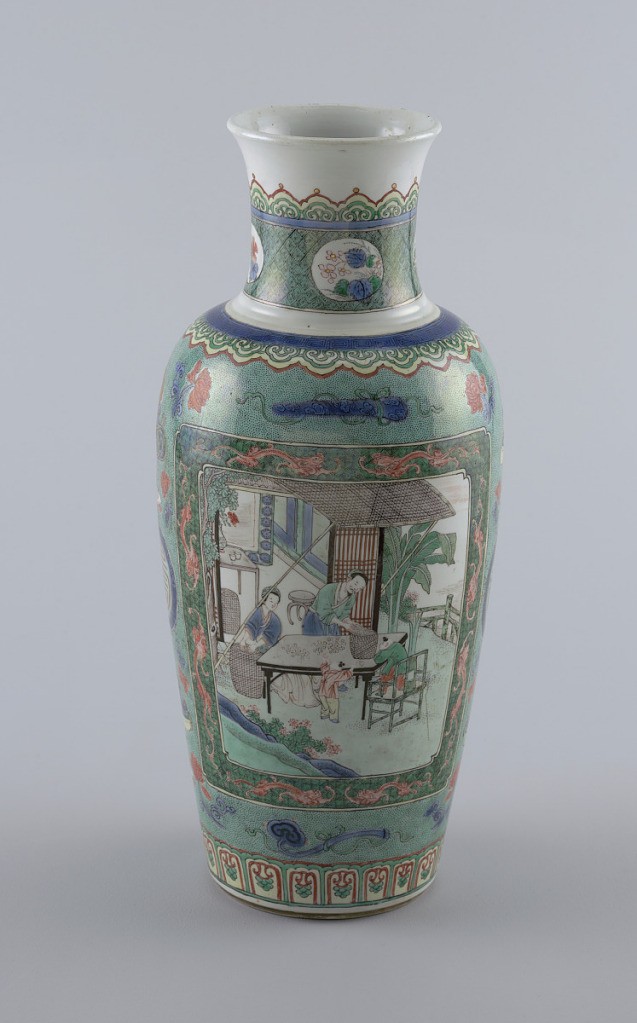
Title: Vase
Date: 17th–18th century
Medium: Enameled and glazed porcelain
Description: Designed with "famille verte" decoration. Tall oviform vase with flared neck; the sides with two oblong reserves depicting figures harvesting tea; in a speckled green ground with vases and lotus blossoms centering character medallions; the neck with small floral reserves in a latticed green ground.